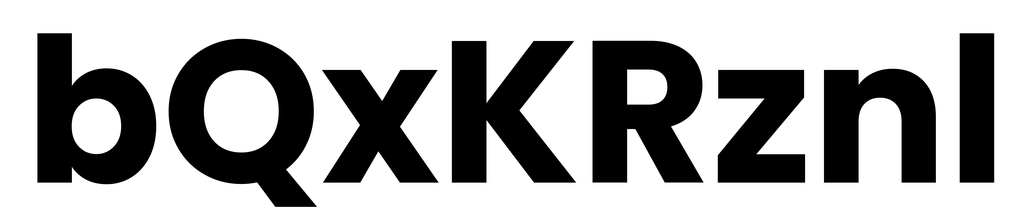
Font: Poppins-Bold